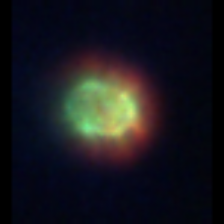
Taxon: NanoPlankton
Group: Other